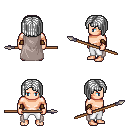
a pixel art fantasy rpg character, male body template, human, light skin, gray cape, white pants, white pageboy hairstyle, cloth bracers, spear, four views (front, back, left, right), 2x2 character sprite sheet, small pixel art, hard edges, no anti-aliasing